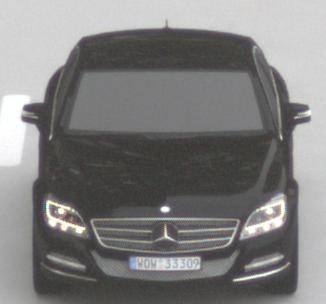
Make: Mercedes-Benz
Model: CLS Coupé 350
Detailed model: CLS-Class (218) Coupé
Model produced from: 2011/01
Model produced until: 2014/07
Doors: 4
Color: black
Road condition: dry road
Daytime: morning or afternoon
Contrast: low contrast